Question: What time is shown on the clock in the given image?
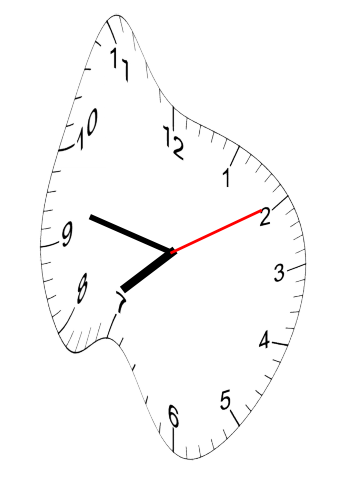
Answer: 07:47:10